Field crop: tomato
Growth stage: 1
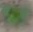
Species: solanum